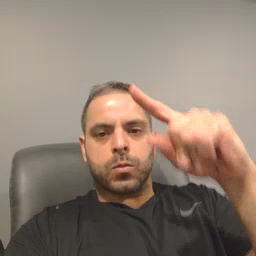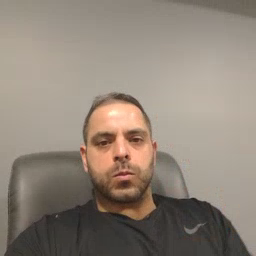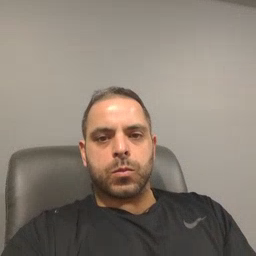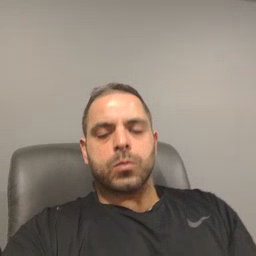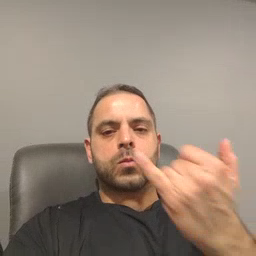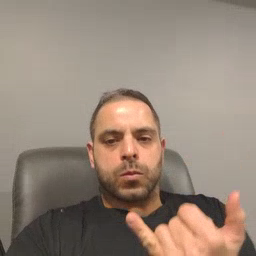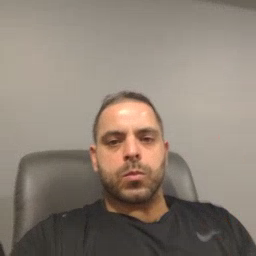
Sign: now